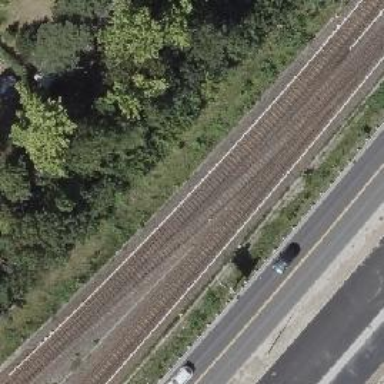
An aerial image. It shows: Light rail railway line with electrified rails.